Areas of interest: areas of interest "Commercial service"
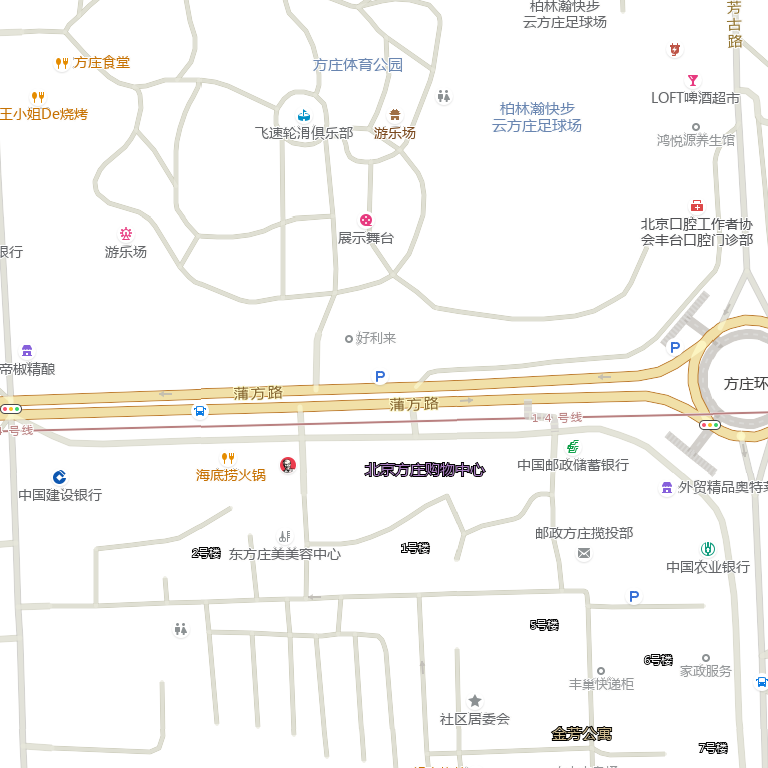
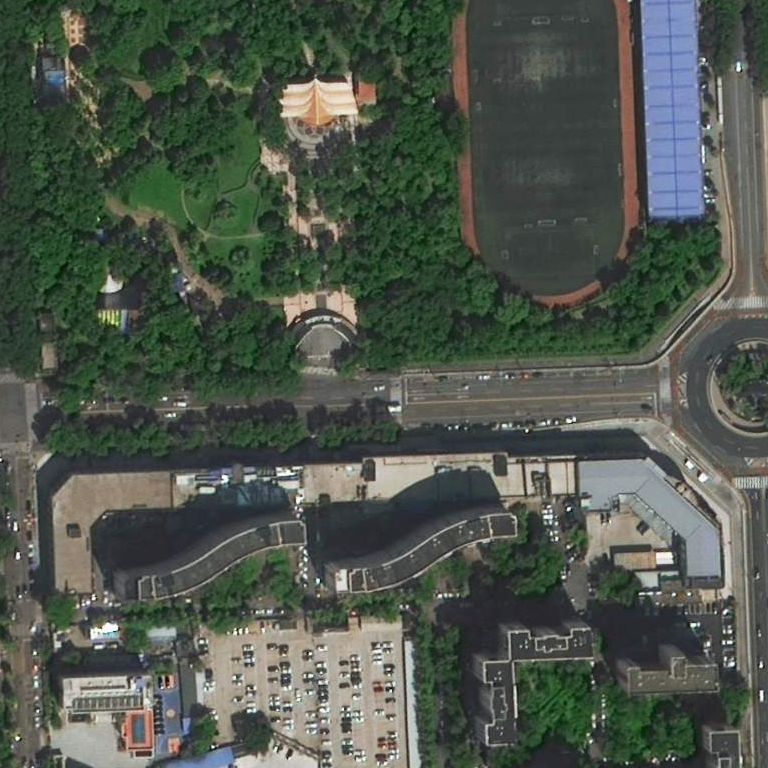